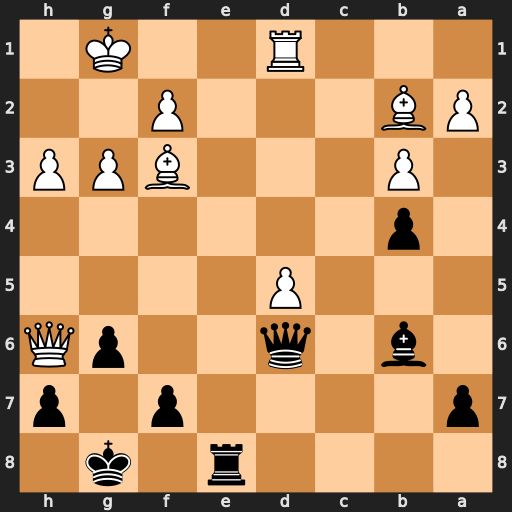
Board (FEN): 4r1k1/p4p1p/1b1q2pQ/3P4/1p6/1P3BPP/PB3P2/3R2K1
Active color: b
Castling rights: -
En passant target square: -
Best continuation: Qxg3+ Bg2 Qxf2+